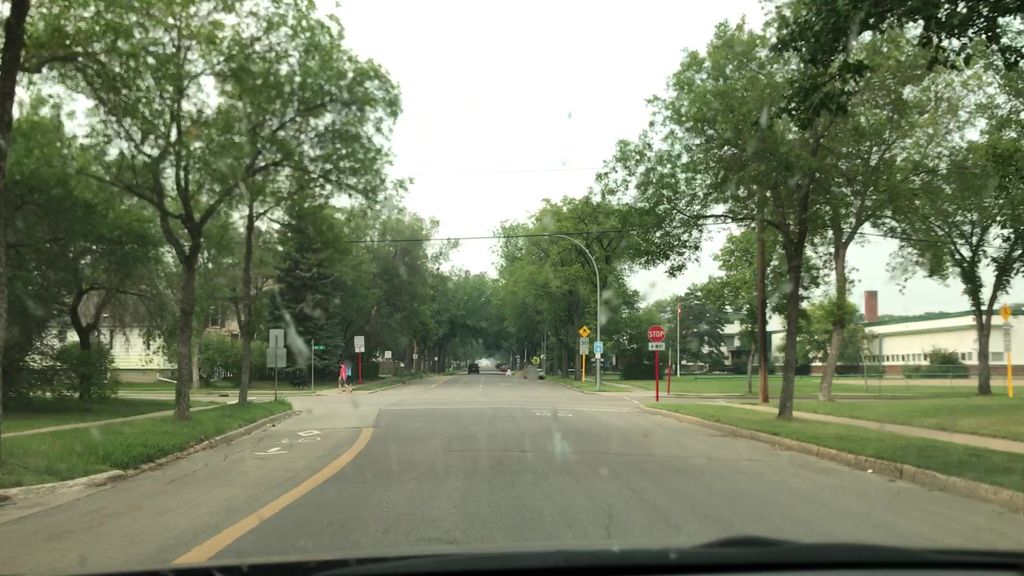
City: edmonton